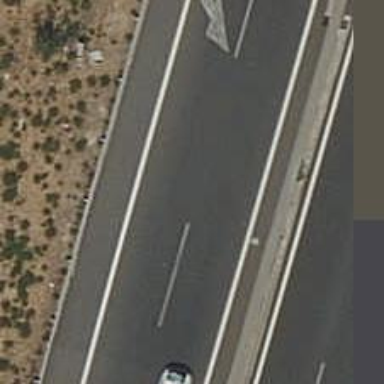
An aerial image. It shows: Motorway.